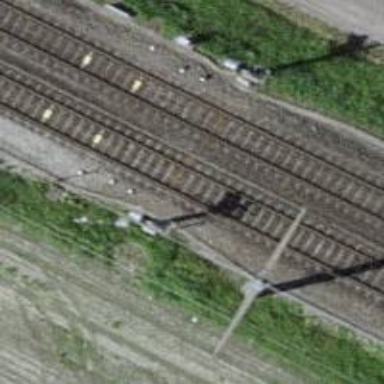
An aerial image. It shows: Railway signal.